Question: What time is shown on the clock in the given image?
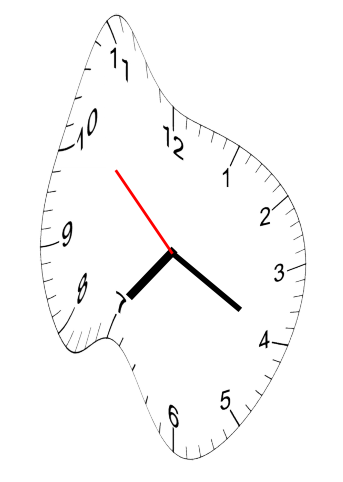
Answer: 07:19:52